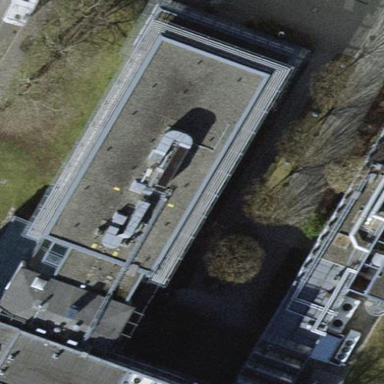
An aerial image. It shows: Service building with flat metal roof.